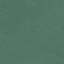
Land use / land cover class: SeaLake